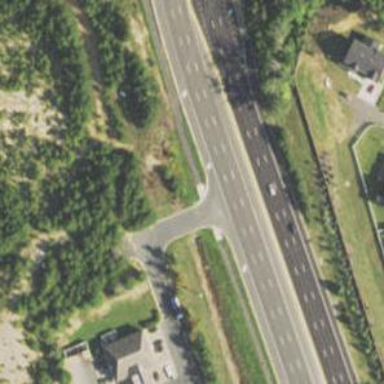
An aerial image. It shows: Asphalt cycleway with unmarked crossing.